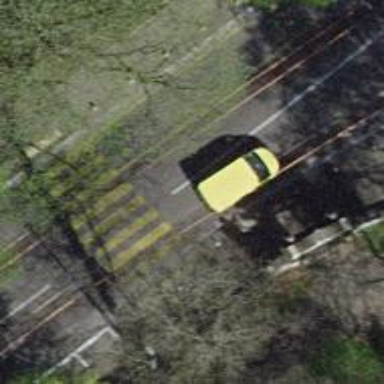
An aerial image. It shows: Tertiary road with asphalt surface and trolley wires.